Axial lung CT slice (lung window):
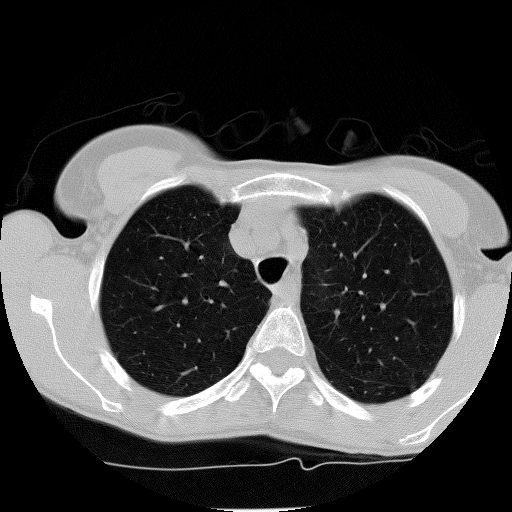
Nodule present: no